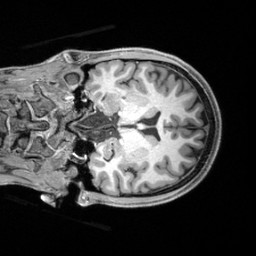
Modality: T1w
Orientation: coronal